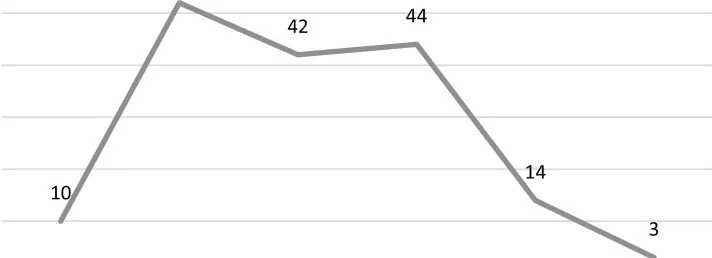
Number of citations per year:Qiang et al. article.
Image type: pathology (immunostaining)